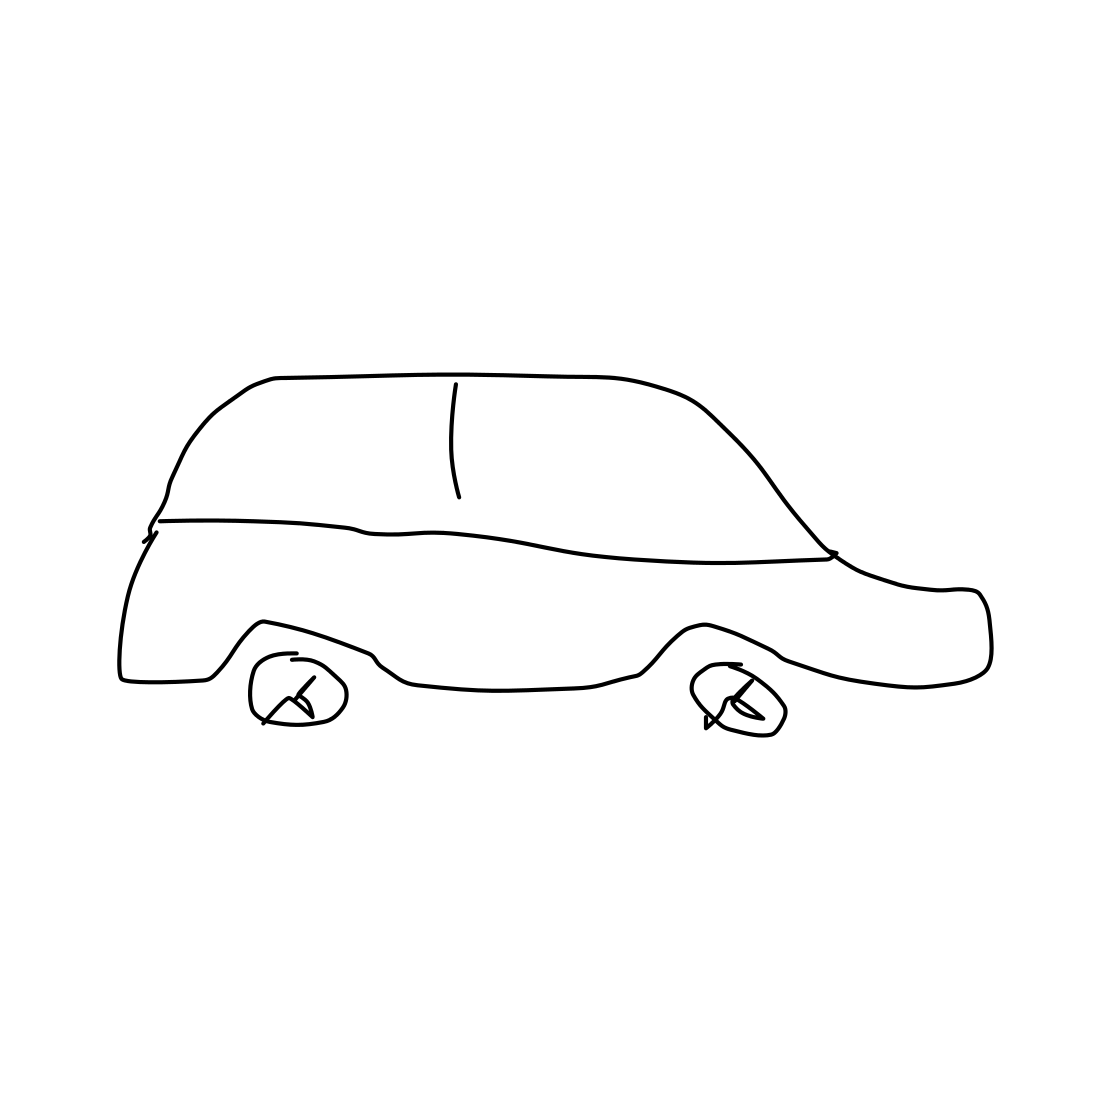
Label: suv